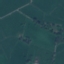
Land use / land cover class: Pasture